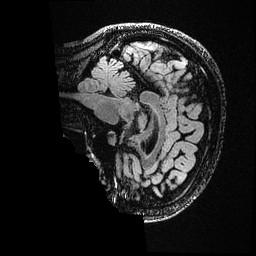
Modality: FLAIR
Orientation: sagittal
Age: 36
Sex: female
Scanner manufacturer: ge
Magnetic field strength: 3 T
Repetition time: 4.802 s
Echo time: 0.1159 s